Question: I have a custom navbar with a locateButton that is visible in every view

When a user taps the locateButton, I would like to update lat and long on every view. I've got it working in one view at a time, with the following code.
'''
ViewController.m
- (UIBarButtonItem *)locateButton {
[locationButton addTarget:self action:@selector(locationPressed:) forControlEvents:UIControlEventTouchUpInside];
}
- (IBAction)locationPressed:(id)sender {
locationManager.delegate = self;
locationManager.desiredAccuracy = kCLLocationAccuracyBest;
[locationManager startUpdatingLocation];
}
#pragma mark - CLLocationManagerDelegate
- (void)locationManager:(CLLocationManager *)manager didFailWithError:(NSError *)error
{
NSLog(@"didFailWithError: %@", error);
UIAlertView *errorAlert = [[UIAlertView alloc]
initWithTitle:@"Error" message:@"Failed to Get Your Location" delegate:nil cancelButtonTitle:@"OK" otherButtonTitles:nil];
[errorAlert show];
}
- (void)locationManager:(CLLocationManager *)manager didUpdateToLocation:(CLLocation *)newLocation fromLocation:(CLLocation *)oldLocation
{
NSLog(@"didUpdateToLocation: %@", newLocation);
CLLocation *currentLocation = newLocation;
if (currentLocation != nil) {
latLabel.text = [NSString stringWithFormat:@"%.8f", currentLocation.coordinate.longitude];
longLabel.text = [NSString stringWithFormat:@"%.8f", currentLocation.coordinate.latitude];
}
// Stop Location Manager
[locationManager stopUpdatingLocation];
// Reverse Geocoding
NSLog(@"Resolving the Address");
[geocoder reverseGeocodeLocation:currentLocation completionHandler:^(NSArray *placemarks, NSError *error) {
NSLog(@"Found placemarks: %@, error: %@", placemarks, error);
if (error == nil && [placemarks count] > 0) {
placemark = [placemarks lastObject];
addressLabel.text = [NSString stringWithFormat:@"%@, %@",
placemark.locality,
placemark.administrativeArea];
addressLabel.numberOfLines = 0;
} else {
NSLog(@"%@", error.debugDescription);
}
} ];
'''
I'm trying to add a singleton to accomplish this.
In Location.h
'''
// Location.h
#import <Foundation/Foundation.h>
#import <CoreLocation/CoreLocation.h>
#import <MapKit/MapKit.h>
@interface Location : NSObject <CLLocationManagerDelegate>
@property (nonatomic, strong) CLLocationManager* locationManager;
+ (Location*)sharedSingleton;
@end
'''
Then in Location.M
'''
// Location.m
#import "Location.h"
@implementation Location
@synthesize locationManager;
- (id)init {
self = [super init];
if(self) {
self.locationManager = [CLLocationManager new];
[self.locationManager setDelegate:self];
[self.locationManager setDistanceFilter:kCLDistanceFilterNone];
[self.locationManager setHeadingFilter:kCLHeadingFilterNone];
[self.locationManager startUpdatingLocation];
self.locationManager.desiredAccuracy = kCLLocationAccuracyBest;
//do any more customization to your location manager
}
return self;
}
+ (Location*)sharedSingleton {
static Location* sharedSingleton;
if(!sharedSingleton) {
@synchronized(sharedSingleton) {
sharedSingleton = [Location new];
}
}
return sharedSingleton;
}
- (void)locationManager:(CLLocationManager *)manager didUpdateToLocation:(CLLocation *)newLocation fromLocation:(CLLocation *)oldLocation
{
NSLog(@"didUpdateToLocation: %@", newLocation);
[locationManager stopUpdatingLocation];
}
'''
@end
How do I get my '- (IBAction)locationPressed:(id)sender' in another view let's say 'HomeViewController.m' to call this locationManager method and also update the singleton value?
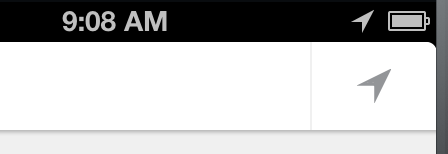
Answer: You might consider a singleton as your location manager and location manager delegate. There are a bunch of stackoverflow questions about creating singletons like this one: <URL>.
Then when your user clicks that button, your singleton class will be called and updated and other views will look at that same singleton to get their location info.